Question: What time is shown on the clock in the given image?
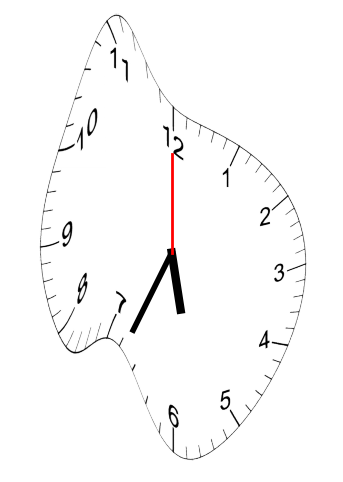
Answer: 05:34:00